Question: how to detect sql data changes to refresh cache data?i have cache algorith . i know caching . But i want to need some special usage to detect any changes in sql. How to make it below?BUT I NEED some advice and performance

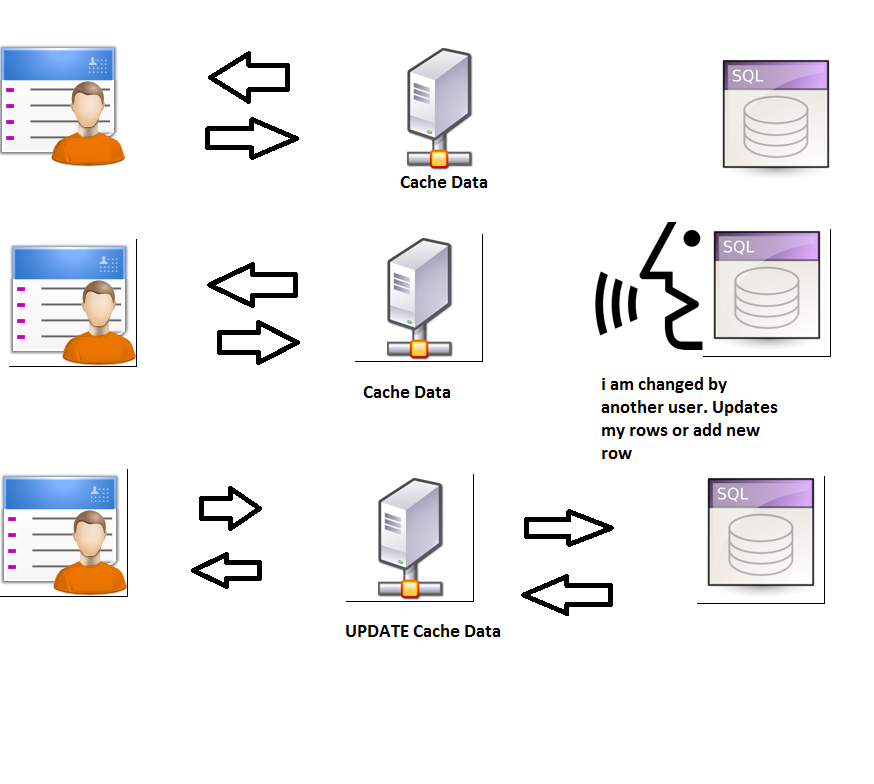
Answer: You can use the the SqlCacheDependency Class.
ASP.NET allows you to use the SqlCacheDependency class to create a cache item dependency on a table or row in a database. When a change occurs in the table or in a specific row, the item that has a dependency is invalidated and removed from the cache.
<URL>